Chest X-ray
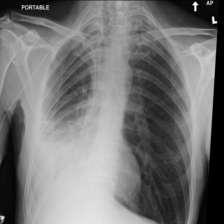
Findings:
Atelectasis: positive
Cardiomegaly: negative
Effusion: positive
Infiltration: negative
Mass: positive
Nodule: negative
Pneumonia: negative
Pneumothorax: negative
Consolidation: negative
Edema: negative
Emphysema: negative
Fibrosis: negative
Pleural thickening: negative
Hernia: negative